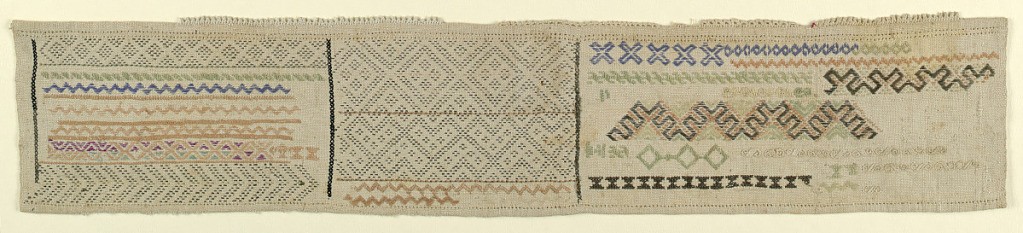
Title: Sampler
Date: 19th century
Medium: cotton embroidery on linen foundation Technique: embroidered in running, cross, satin, and stem stitches on plain weave foundation
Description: Long horizontal sampler divided into three columns, with bands of simple geometric patterns. Needlemade edging at the top.